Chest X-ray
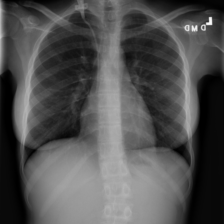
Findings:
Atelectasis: negative
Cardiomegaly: negative
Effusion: negative
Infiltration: negative
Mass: negative
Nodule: negative
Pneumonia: negative
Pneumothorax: negative
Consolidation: negative
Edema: negative
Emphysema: negative
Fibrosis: negative
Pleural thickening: negative
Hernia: negative